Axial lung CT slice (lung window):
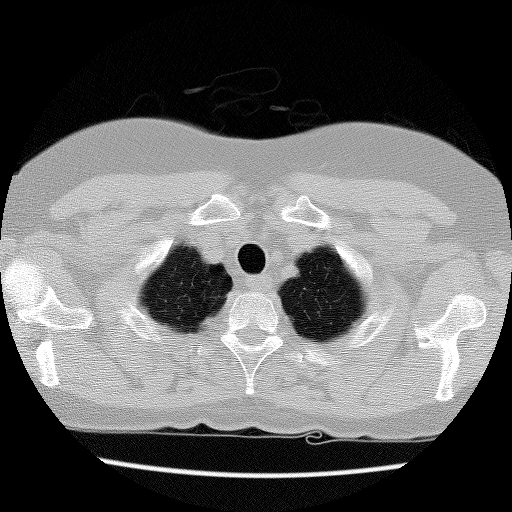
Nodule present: no